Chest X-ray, PA view. Patient: 62 years old, sex F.
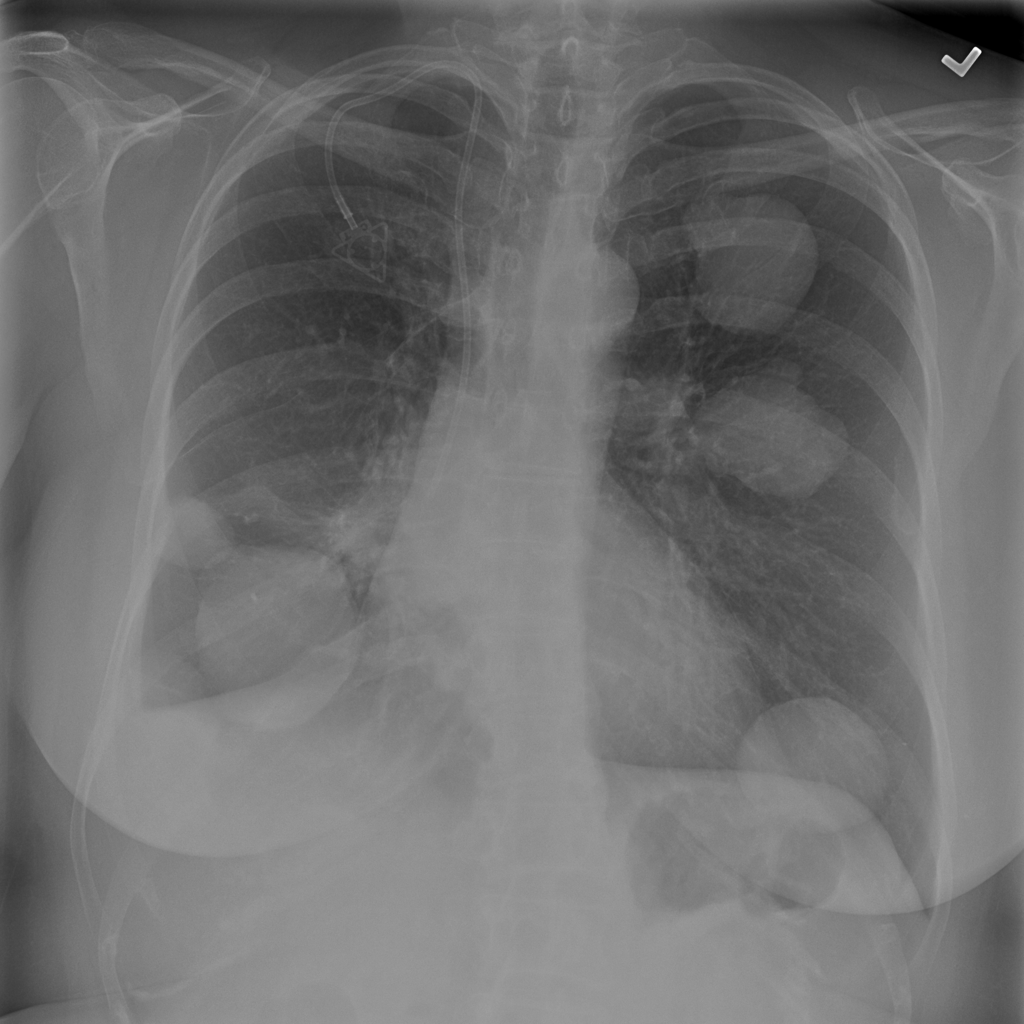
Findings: No Finding